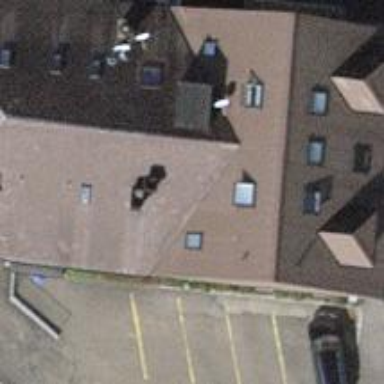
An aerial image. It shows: Restaurant.